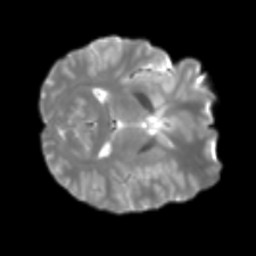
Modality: T2w
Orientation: axial
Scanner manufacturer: siemens
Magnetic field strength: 3 T
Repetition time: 4 s
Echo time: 0.0594 s